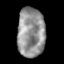
Tissue: skin
Cell type: Epithelial cells
Senescence score: 0.2301
Nuclear area (px): 1335
Mean DAPI intensity: 146.442